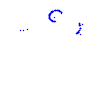
Particle: proton